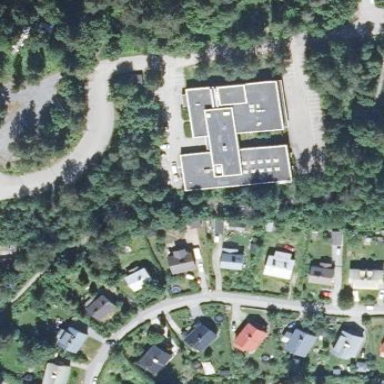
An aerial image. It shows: School.